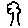
Label: tree